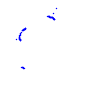
Particle: proton